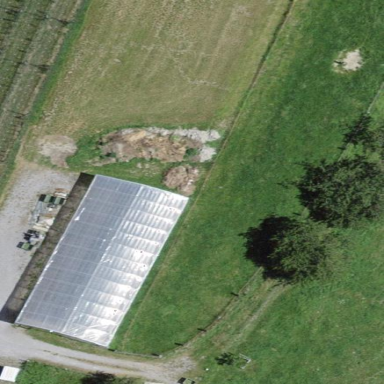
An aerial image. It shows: Farm auxiliary building.